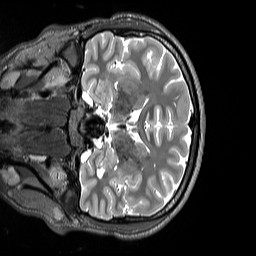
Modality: T2w
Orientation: coronal
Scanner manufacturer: siemens
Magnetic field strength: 3 T
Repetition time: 3.2 s
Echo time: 0.451 s